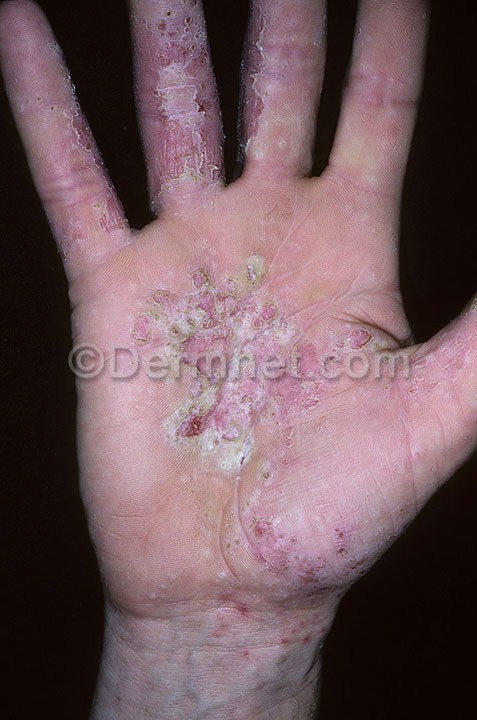
Disease: Eczema Photos